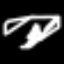
Label: The Eiffel Tower